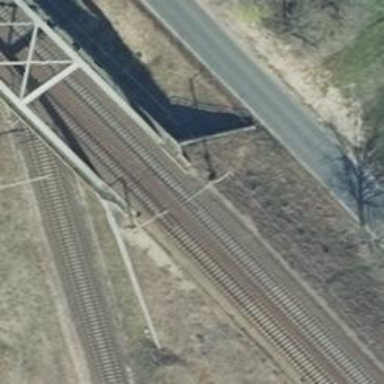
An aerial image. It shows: Bridge over electrified railway with contact line.